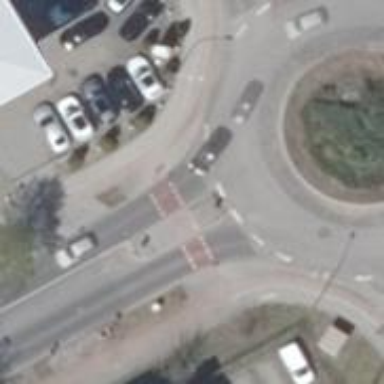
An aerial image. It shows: Unmarked crossing with pedestrian island.